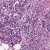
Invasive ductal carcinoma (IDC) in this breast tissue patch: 1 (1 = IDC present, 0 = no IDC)